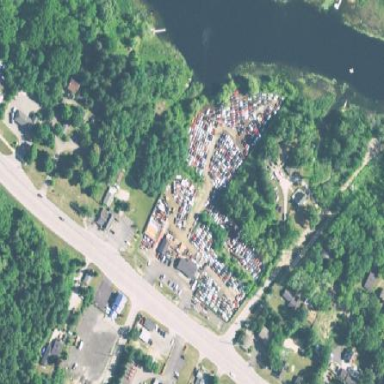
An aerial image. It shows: Scrap yard located in industrial area.